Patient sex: F
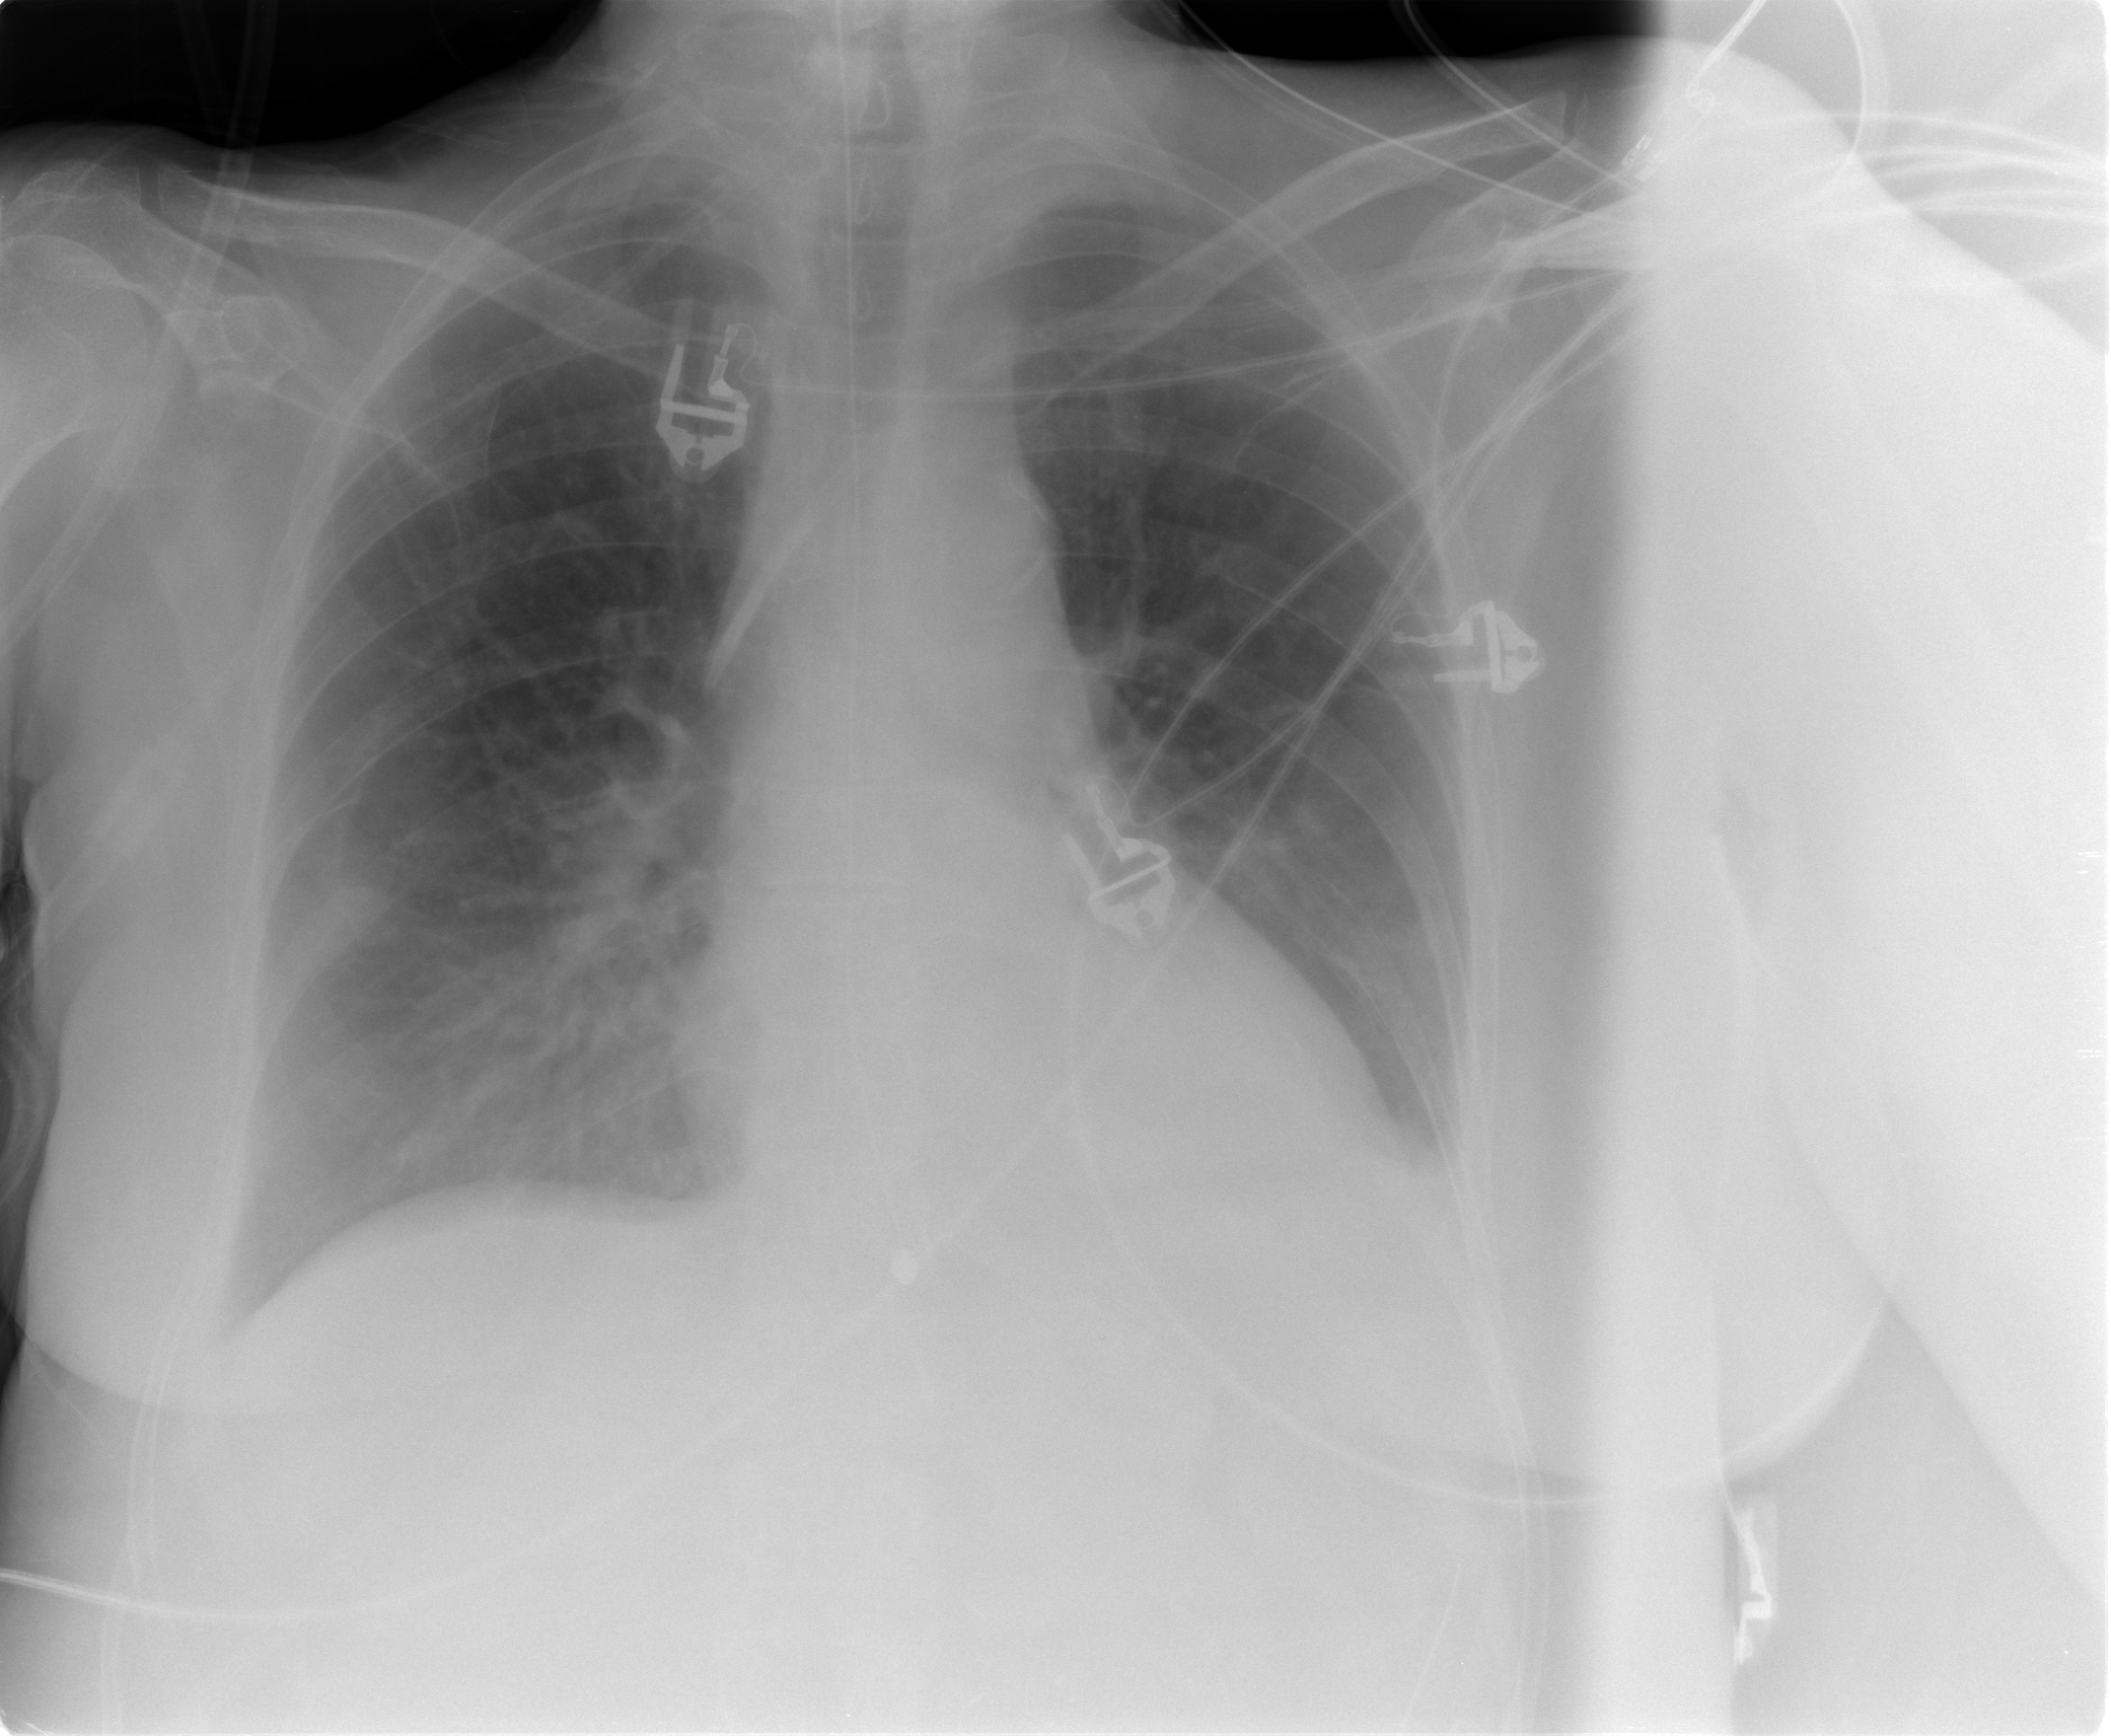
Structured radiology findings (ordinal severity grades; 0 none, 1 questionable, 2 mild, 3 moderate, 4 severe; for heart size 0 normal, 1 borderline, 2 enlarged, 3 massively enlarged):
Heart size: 0
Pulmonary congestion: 0
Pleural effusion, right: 2
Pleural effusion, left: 2
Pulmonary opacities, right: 0
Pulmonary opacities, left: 0
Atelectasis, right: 2
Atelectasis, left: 2